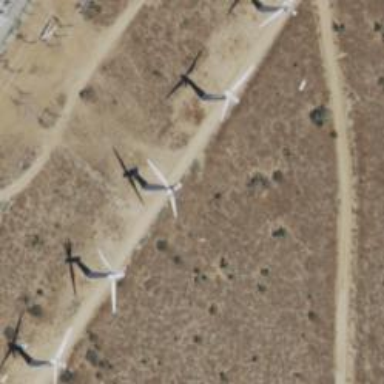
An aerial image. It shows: Wind power generator employing wind turbines.